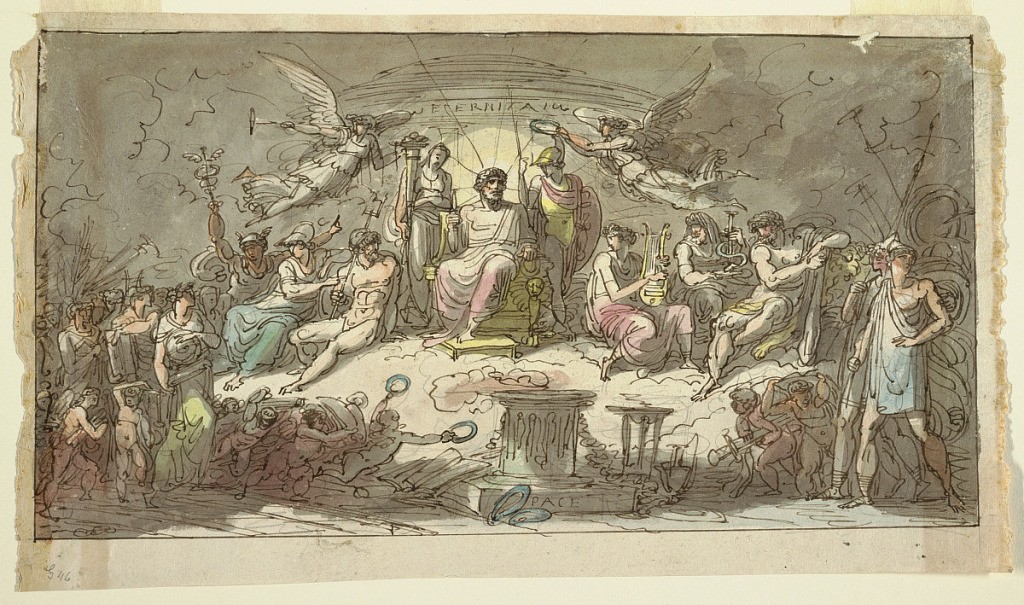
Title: Olympus
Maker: Felice Giani, Italian, 1758–1823
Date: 1810
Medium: Pen and ink, brush and watercolor on textured laid paper
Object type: Drawing
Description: Jupiter on throne in center middle-distance in front of temple with inscription: Eternita.  Jupiter flanked by woman with cornucopia, Mars, beside whom, genii fly upon clouds. Sit at left: Neptune, Athena, Mercury; at right: Apollo, Aesculapius, Hercules. Altar dedicated to "Pace" stands in center foreground. From left, procession of putti and women with symbols of peaceful occupations; from right, procession of putti and warriors with arms.